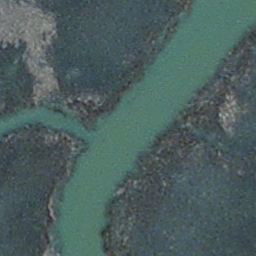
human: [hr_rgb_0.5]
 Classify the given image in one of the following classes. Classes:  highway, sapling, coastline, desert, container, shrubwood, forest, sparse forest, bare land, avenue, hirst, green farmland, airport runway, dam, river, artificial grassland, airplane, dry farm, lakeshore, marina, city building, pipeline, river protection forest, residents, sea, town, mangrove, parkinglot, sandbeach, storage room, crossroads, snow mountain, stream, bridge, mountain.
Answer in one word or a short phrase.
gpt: stream